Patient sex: M
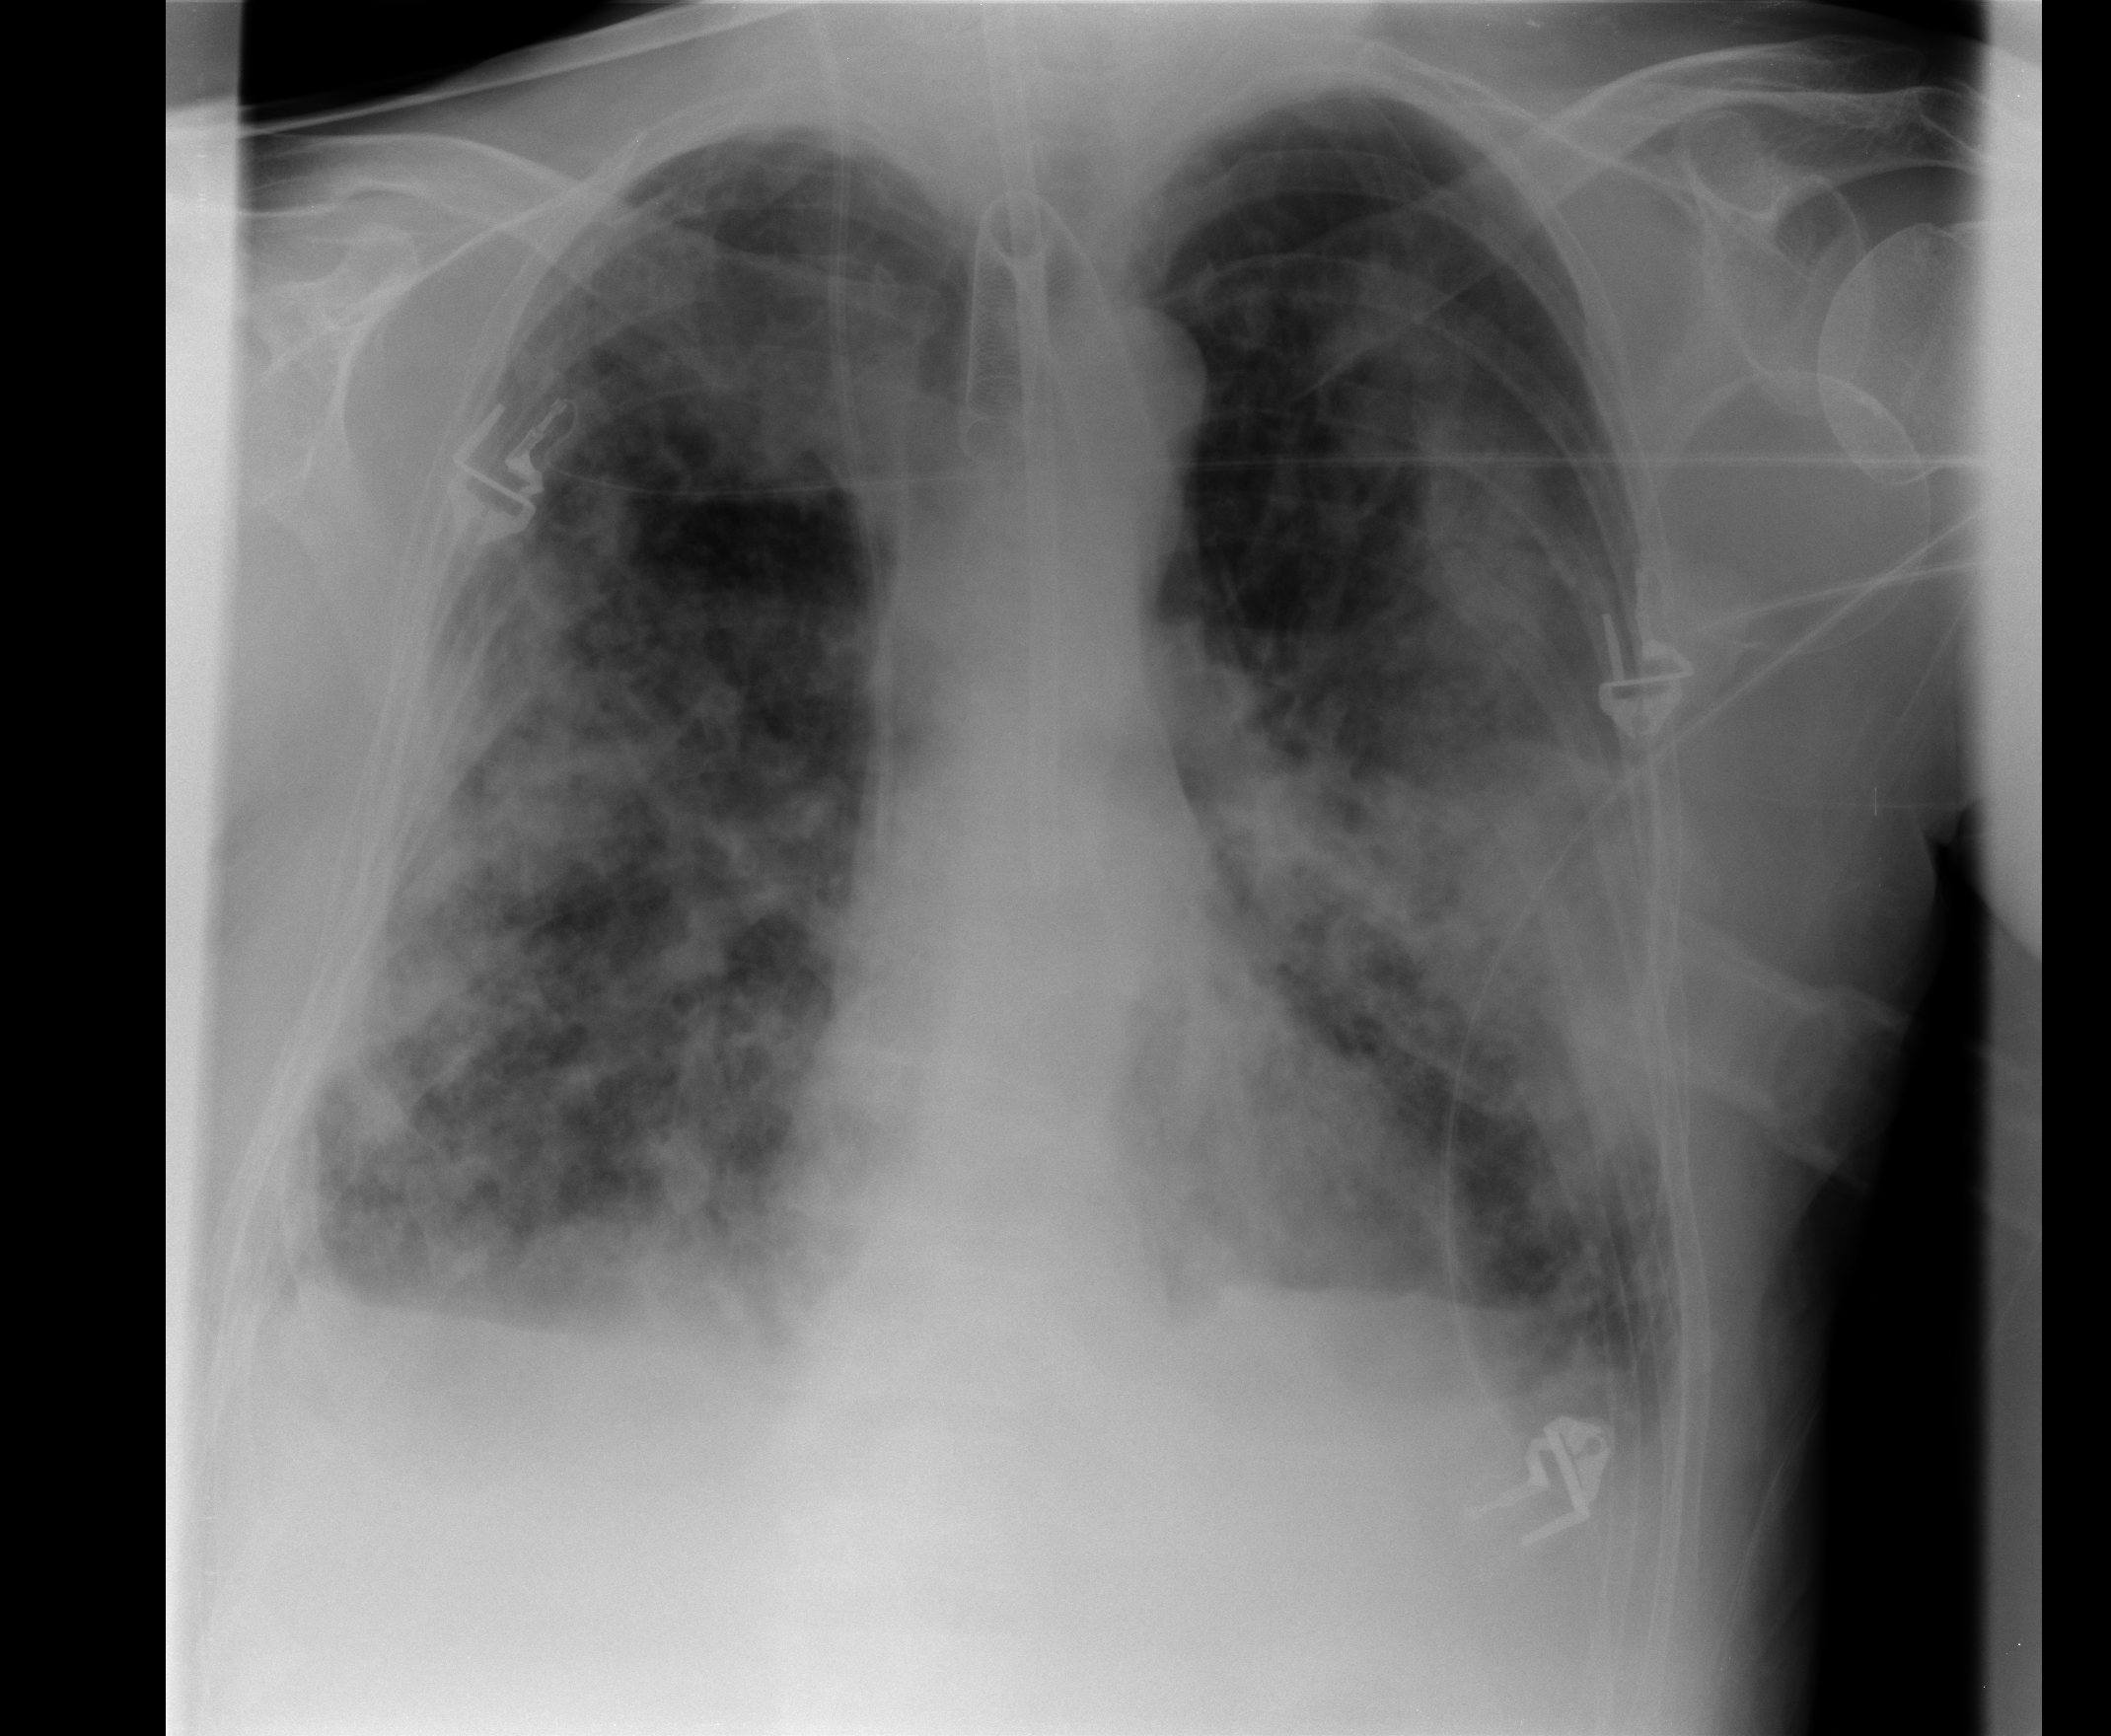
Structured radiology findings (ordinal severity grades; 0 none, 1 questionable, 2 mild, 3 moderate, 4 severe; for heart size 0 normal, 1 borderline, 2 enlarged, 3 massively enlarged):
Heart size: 0
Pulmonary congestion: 0
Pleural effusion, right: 1
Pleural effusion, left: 1
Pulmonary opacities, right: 3
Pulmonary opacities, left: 3
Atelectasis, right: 2
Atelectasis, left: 2